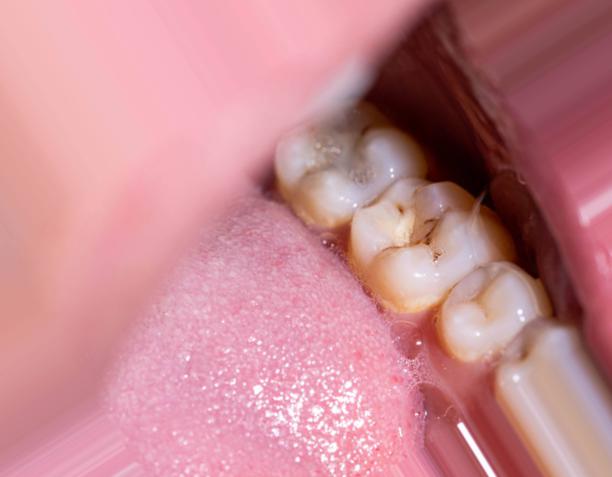
Condition: Caries